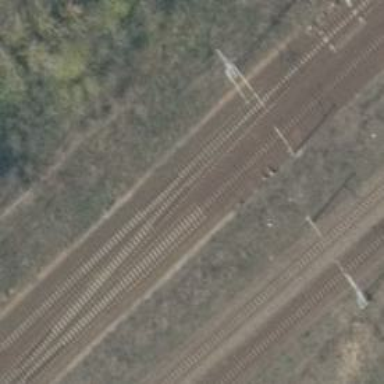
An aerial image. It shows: Railway track with contact line for electrification.